Question: I need to hint my user that there are some useful results on next page as soon as he crosses half of the width of my webpage(home). For this, I wish to know the exact position of the scroll bar , so , that as soon as the position of the scroll bar goes after 50% , I can trigger some javascript function to do the same.
I have encircled the scroll bar in the picture whose position, I have to find out

Also, if we can't find out the position of scroll bar, please tell me some alternate method to do the same !
Thanks !!
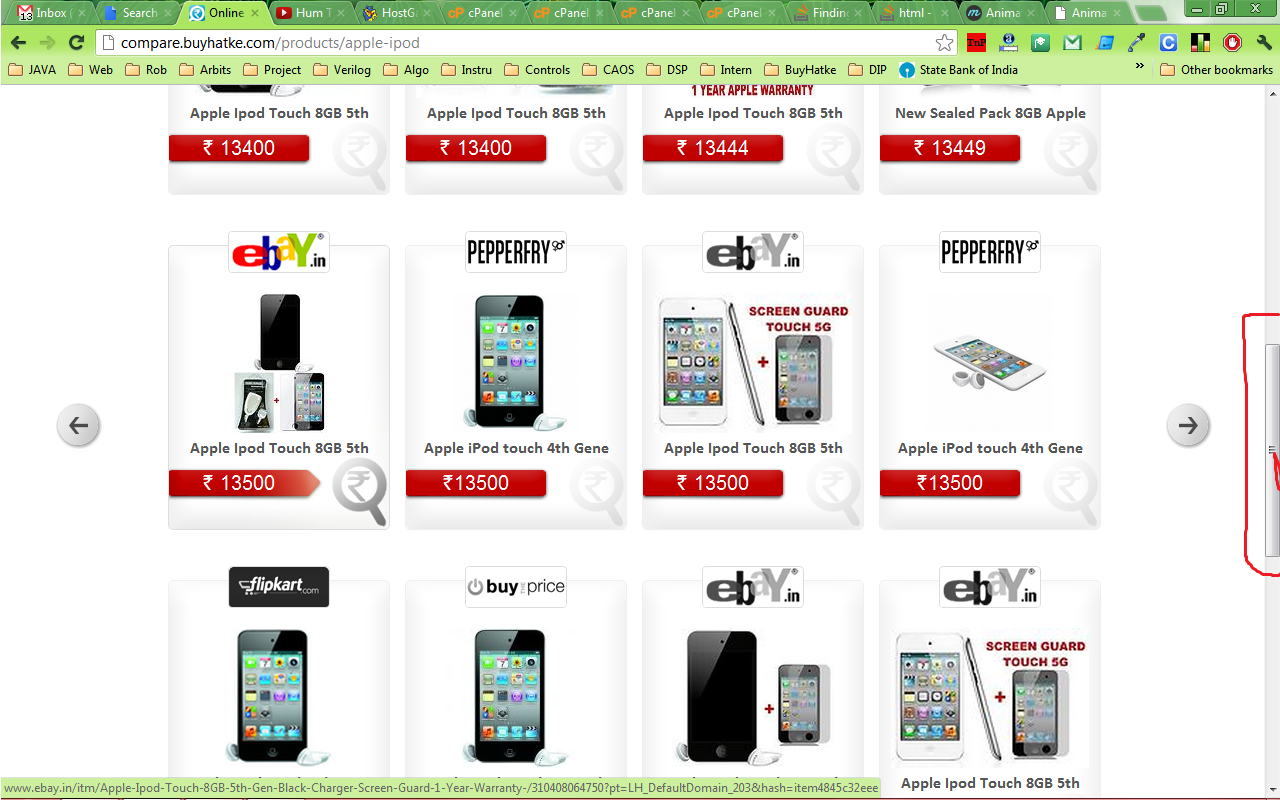
Answer: You can't find the position of the scrollbar since it's not a part of the DOM but what you can do is determine the position. Since I don't know how to do it with vanilla JavaScript I'll give you a jQuery example:
'''
var scrollTop = $("body").scrollTop(); // pixels scrolled from top
var documentHeight = $(document).height(); // the height of the document
if(scrollTop >= documentHeight / 2){
// 50%+ scrolled
}
'''